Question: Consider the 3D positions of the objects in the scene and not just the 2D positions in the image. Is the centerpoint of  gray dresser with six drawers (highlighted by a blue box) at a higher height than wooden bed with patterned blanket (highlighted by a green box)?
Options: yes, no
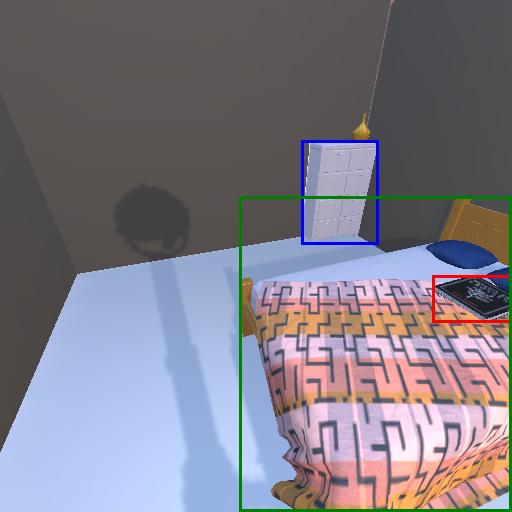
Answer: yes